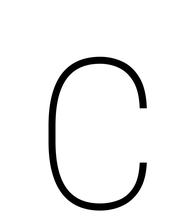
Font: Roboto_Condensed_Thin